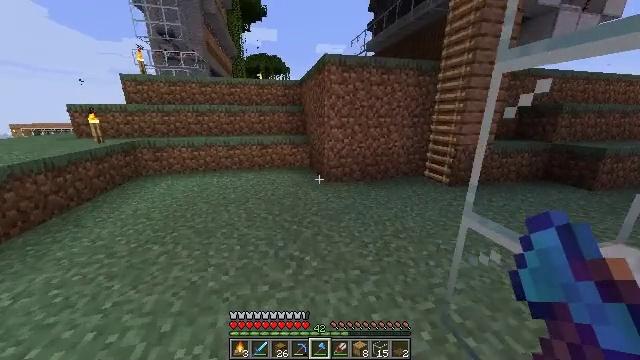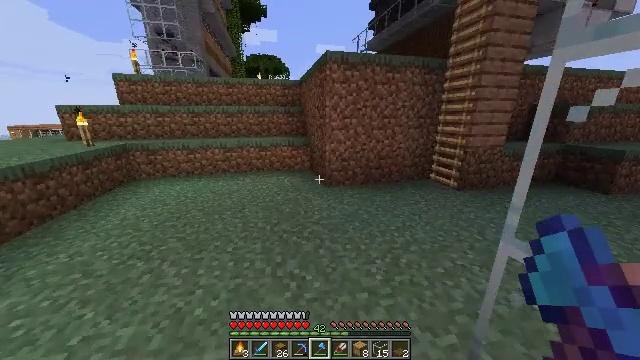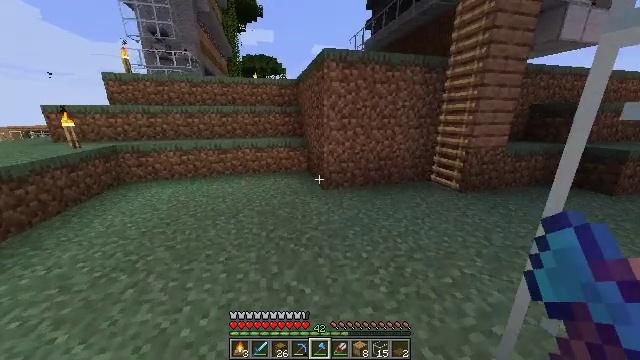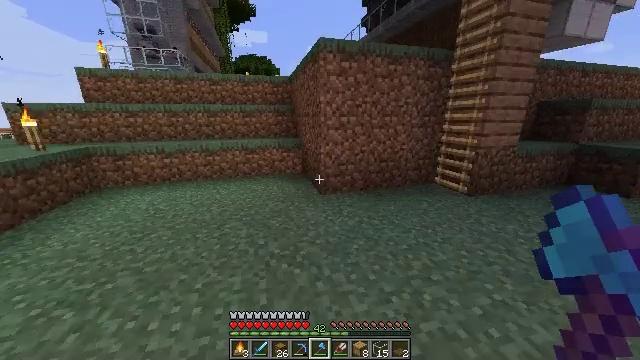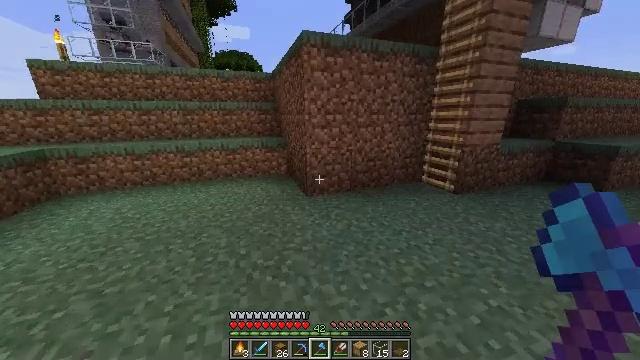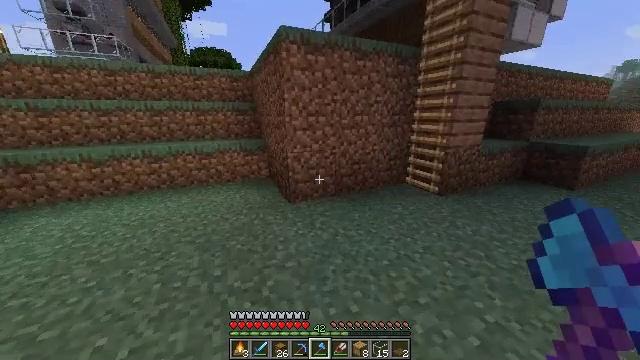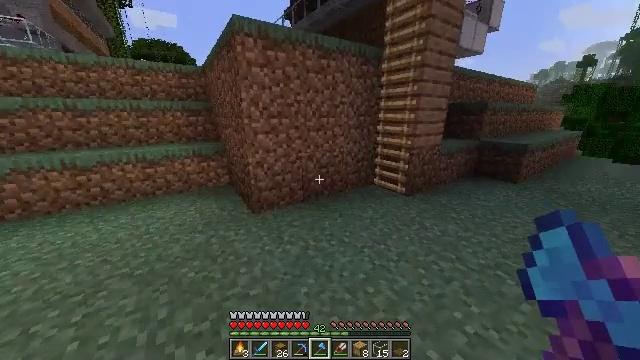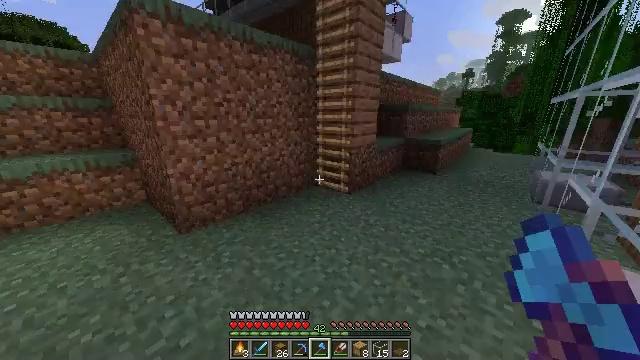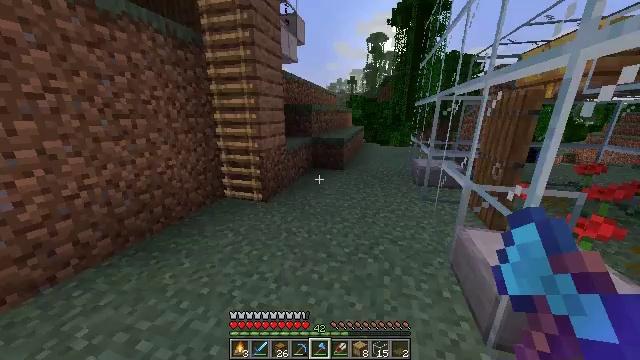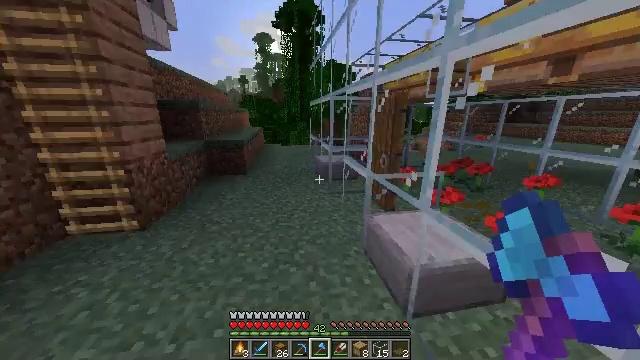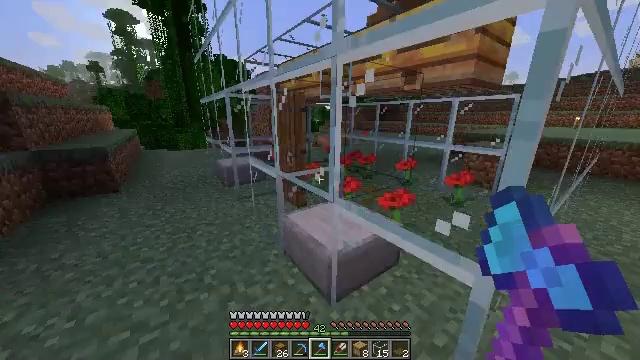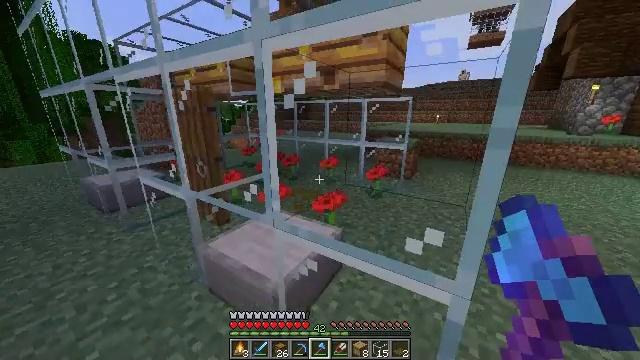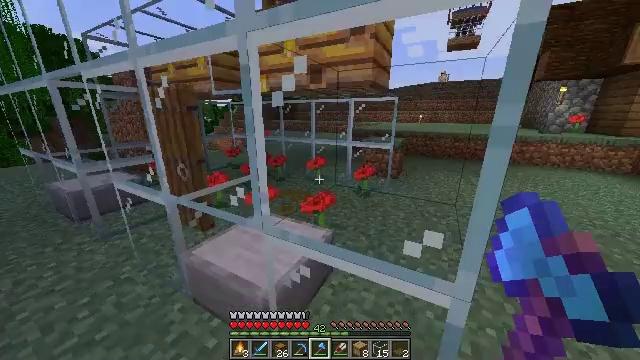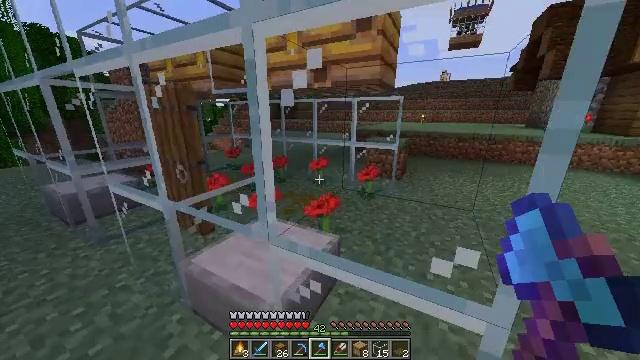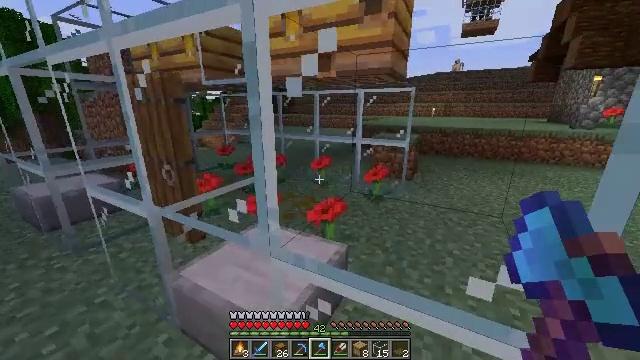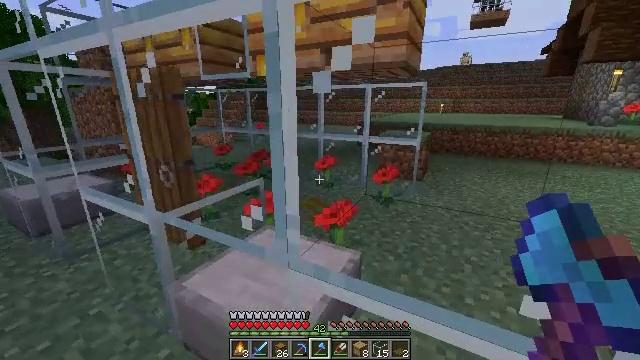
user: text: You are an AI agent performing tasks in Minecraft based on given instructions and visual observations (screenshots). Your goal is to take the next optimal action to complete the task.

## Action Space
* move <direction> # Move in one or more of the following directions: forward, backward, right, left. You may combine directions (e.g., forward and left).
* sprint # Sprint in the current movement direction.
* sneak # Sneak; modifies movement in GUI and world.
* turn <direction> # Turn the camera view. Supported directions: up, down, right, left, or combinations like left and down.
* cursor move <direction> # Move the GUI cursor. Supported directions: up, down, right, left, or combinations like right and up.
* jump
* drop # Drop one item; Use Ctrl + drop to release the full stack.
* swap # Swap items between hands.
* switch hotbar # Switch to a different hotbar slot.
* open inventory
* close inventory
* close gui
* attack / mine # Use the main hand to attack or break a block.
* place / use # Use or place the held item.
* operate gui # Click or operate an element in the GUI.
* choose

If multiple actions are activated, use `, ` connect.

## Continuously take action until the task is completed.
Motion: motion action
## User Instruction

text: Break the glass block.
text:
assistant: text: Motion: move forward
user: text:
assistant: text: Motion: move forward
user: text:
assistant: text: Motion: move forward, turn right
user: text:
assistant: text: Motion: move forward, sprint, turn right
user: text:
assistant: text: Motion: move forward, sprint, turn right
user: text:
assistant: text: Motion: move forward, sprint, turn right
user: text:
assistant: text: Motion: move forward, sprint, turn right
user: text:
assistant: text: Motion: move forward, sprint, turn right
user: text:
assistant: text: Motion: move forward, turn right
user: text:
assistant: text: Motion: move forward, turn right
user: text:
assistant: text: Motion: move forward, turn right
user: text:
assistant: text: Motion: turn right
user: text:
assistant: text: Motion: no_op
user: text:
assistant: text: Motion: no_op
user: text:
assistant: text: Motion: move left
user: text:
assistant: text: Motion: move forward and move left
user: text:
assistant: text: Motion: move forward and move left, turn right
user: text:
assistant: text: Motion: move forward and move left, turn right
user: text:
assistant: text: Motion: move left
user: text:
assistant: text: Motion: move left, turn right
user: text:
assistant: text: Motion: move left
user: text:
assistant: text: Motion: move left, turn right
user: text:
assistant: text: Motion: move left, turn right
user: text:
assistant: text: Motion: move left, turn right
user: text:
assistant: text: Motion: move left, turn right
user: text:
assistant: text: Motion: move left, turn right
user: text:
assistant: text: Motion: move left, turn right
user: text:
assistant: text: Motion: move left
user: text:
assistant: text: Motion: move left
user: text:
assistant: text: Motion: no_op